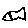
Label: fish